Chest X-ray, AP view. Patient: 43 years old, sex M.
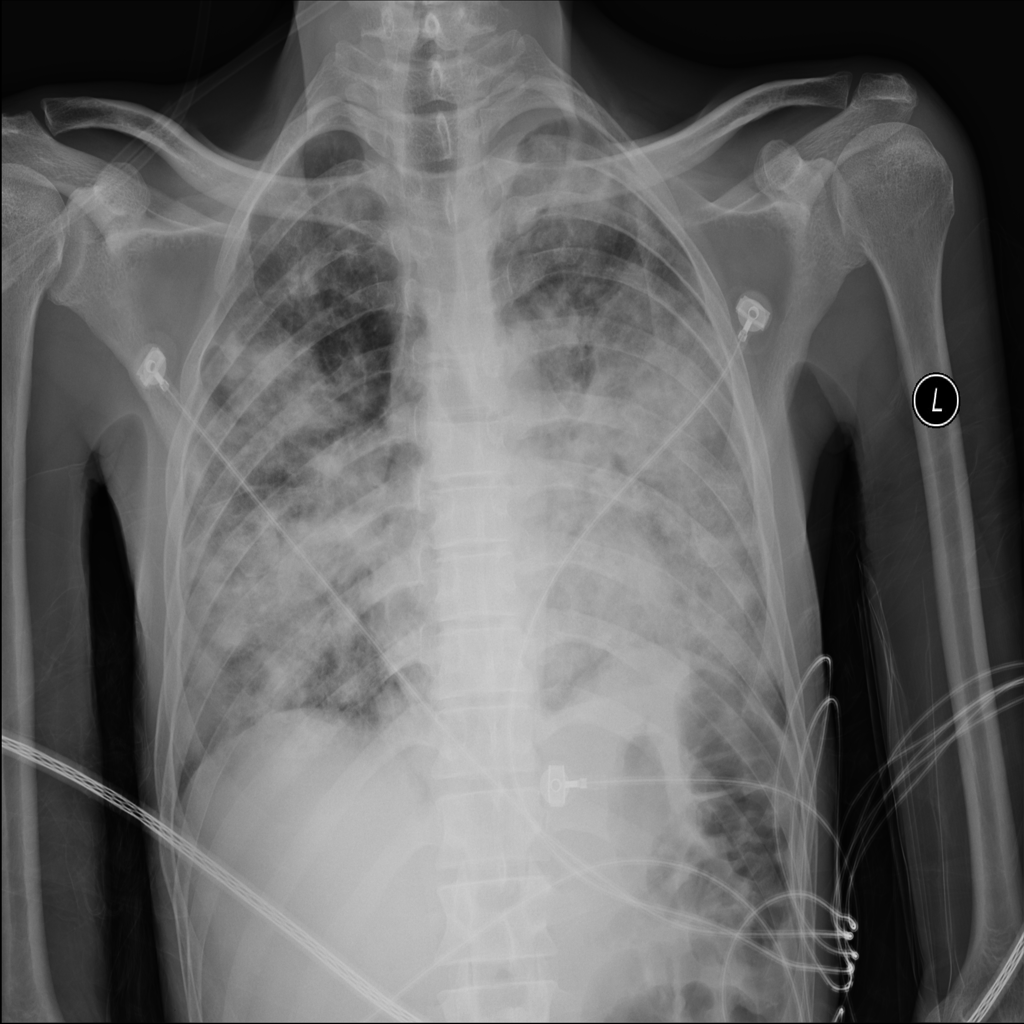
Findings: No Finding